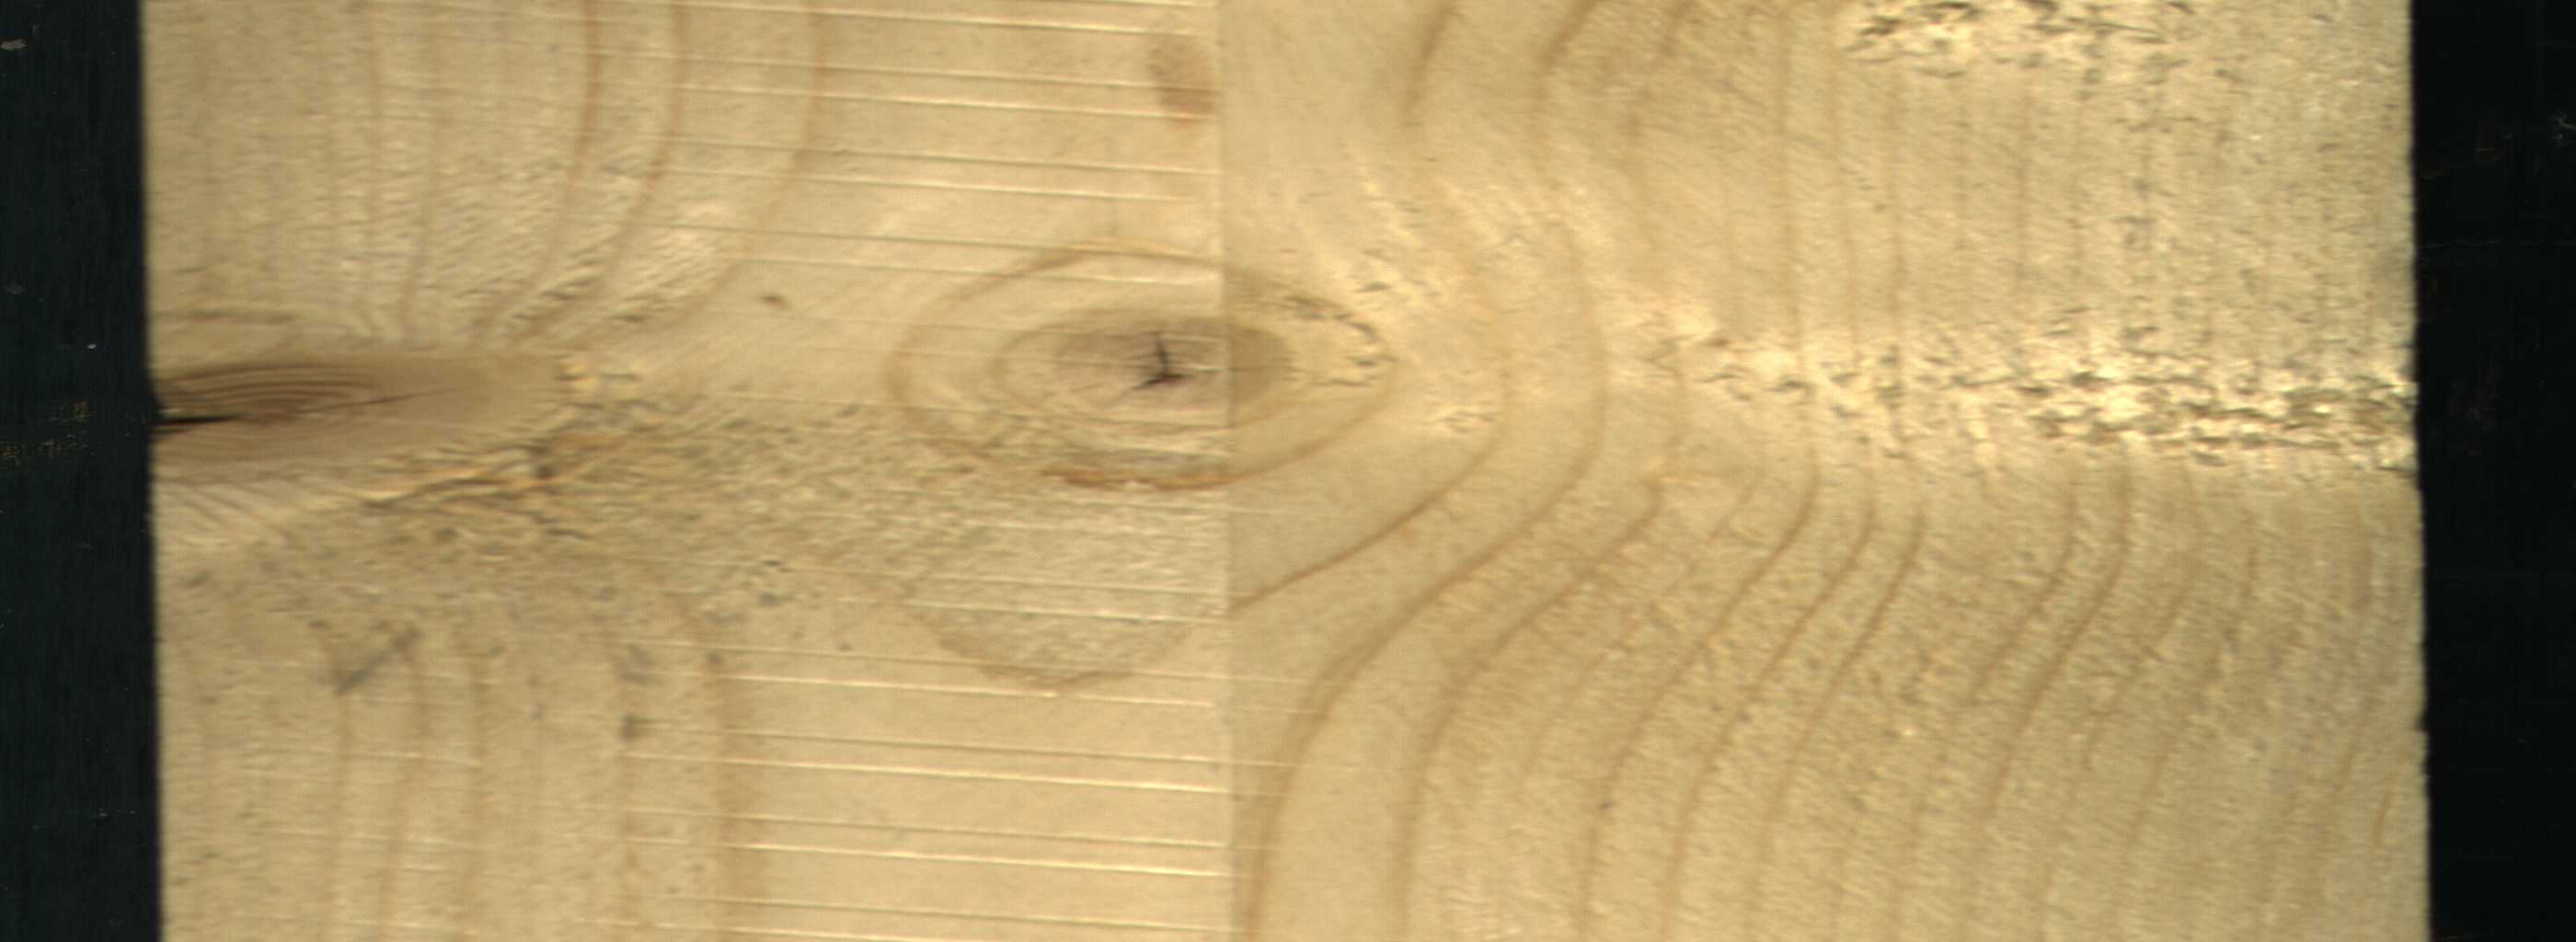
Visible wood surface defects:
knot_with_crack
knot_with_crack